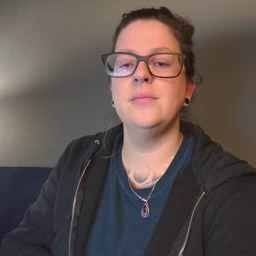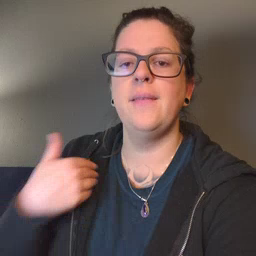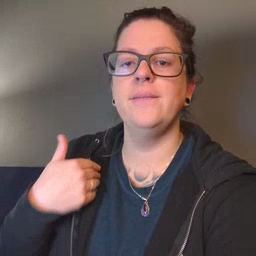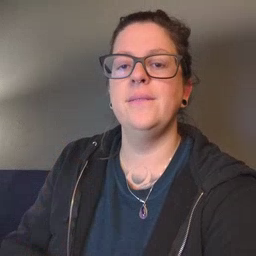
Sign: have